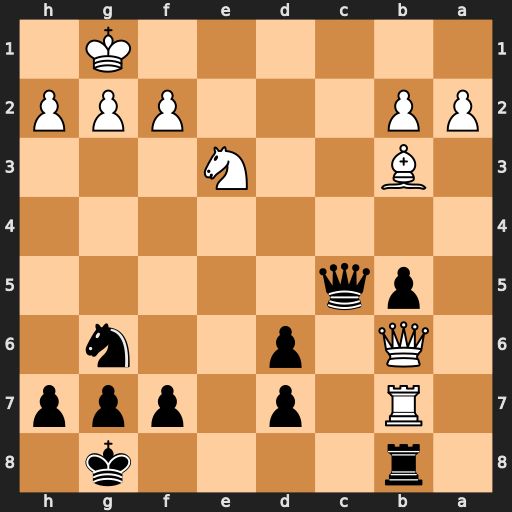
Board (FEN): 1r4k1/1R1p1ppp/1Q1p2n1/1pq5/8/1B2N3/PP3PPP/6K1
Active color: b
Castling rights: -
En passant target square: -
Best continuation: Qxb6 Rxb6 Rxb6